Question: I want to create a plot like this with gnuplot:

I have different data points for a fixed moment in time. I want to group these data points around the representing x value.
These datapoints come from different data files which look like this:
'''
9 0.333
9 0.308
9 0.289
15 0.356
15 0.836
15 0.364
15 0.347
0 0.386
0 0.318
0 0.347
0 0.322
12 0.351
12 0.314
12 0.314
'''
Currently I plot the data using a loop like this:
'''
set xtics (0, 3, 6, 9, 12, 15, 18, 21)
plot for [i=1:15] sprintf('file_%i.dat', i) using 1:2 with points
'''
but they're overlapping. How can I do this using gnuplot?
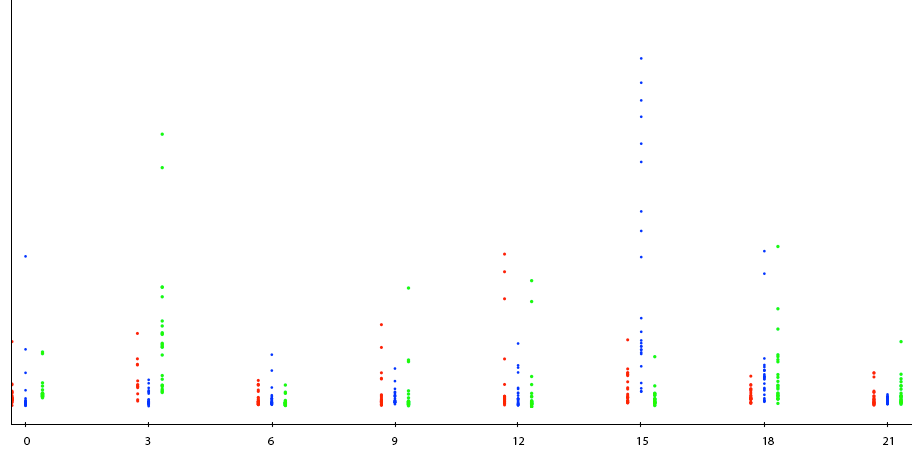
Answer: You would probably have to set an offset for each set of points manually, like this:
'''
#!/usr/bin/env gnuplot
o1 = 0.1 # x-offset for each set of points on plot
n = 15 # number of files, integer
# x-offset for leftmost set of points.
# this will center all sets of points around the central x value,
# whether there are an even or odd number of sets
o2 = (n/2.0 - 0.5) * o1
set xtics (0, 3, 6, 9, 12, 15, 18, 21)
plot for [i=1:n] sprintf('file_%i.dat', i) using ($1-o2+i*o1):2 with points
'''
(I think this should work, but I can't test it right now.)